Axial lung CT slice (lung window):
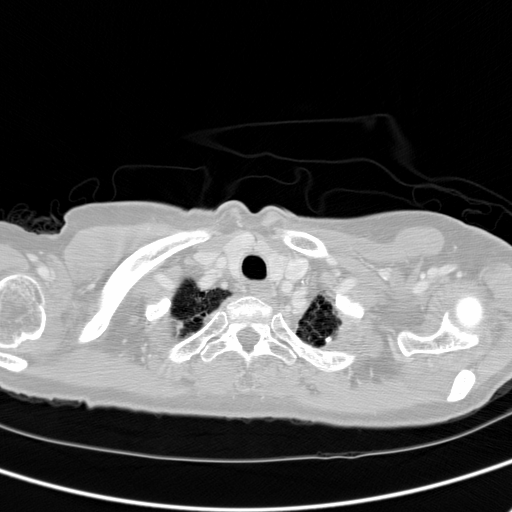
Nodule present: no